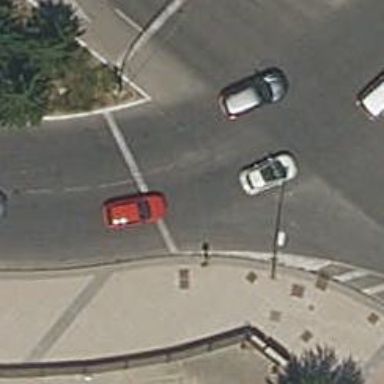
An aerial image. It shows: Road with traffic signals controlling the flow of traffic.